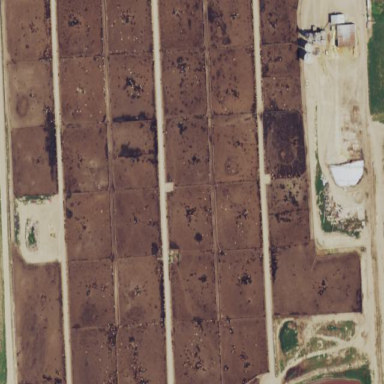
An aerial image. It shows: Farmyard used as feedlot for farming.